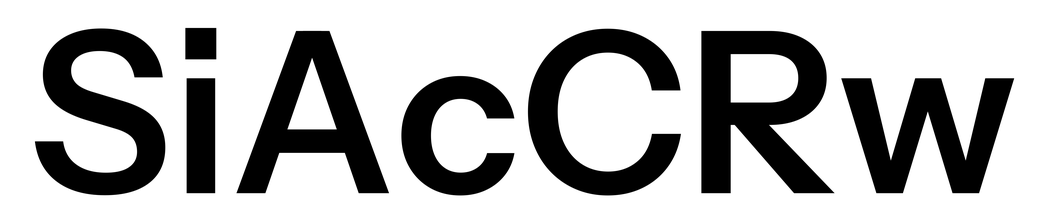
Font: InstrumentSans_SemiBold